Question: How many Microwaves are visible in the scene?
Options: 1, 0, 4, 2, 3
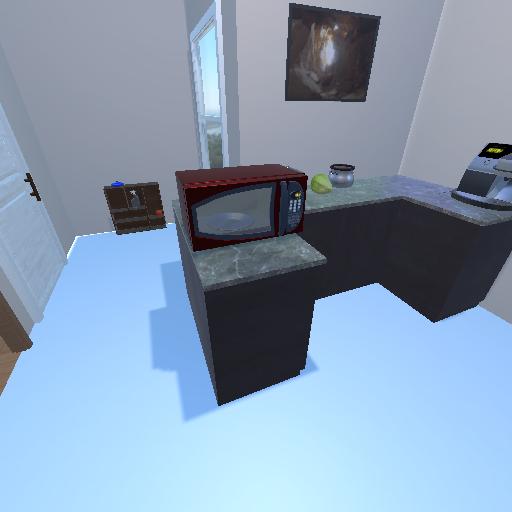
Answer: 1